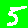
Digit: 5